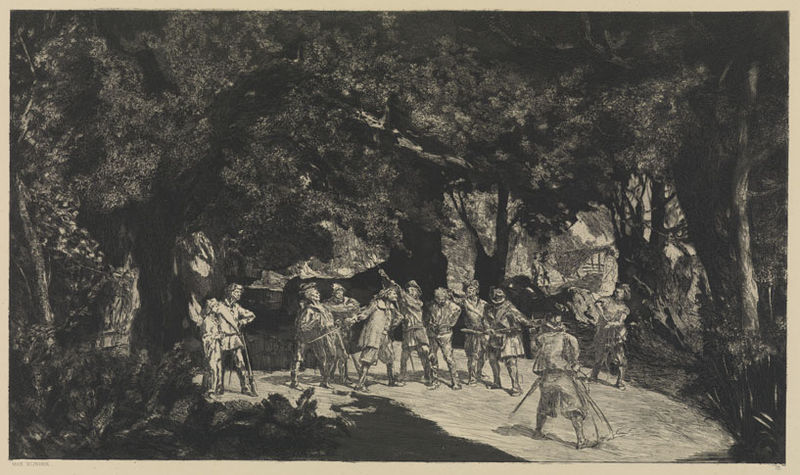
Titel: Simplicius unter den Soldaten (Intermezzi, Opus IV, Blatt 9)
Künstler: Max Klinger
Standort: Karlsruhe
Institution: Staatliche Kunsthalle Karlsruhe
Schlagwörter: fight, gathering, hat, men, people, soldiers, sword, swords, white, black, dark, old, angel, fighting, man, tree, landscape, trees, forest, glen, night, path, drawing, black and white, shadow, hats, battle, wings, clothes, leaves, trunk, ink, pencil, moon, war, bush, branches, humans, hanging, kill, killing, gun, woods, execution, prisoner, rifle, trunks, duel, justice, captain, clearing, capes, firest, charge, noose, duelling, forestz, skirmish, inkl, 전쟁, 혁명, 프랑스, 총, 반바지, 울창한 숲, 테니스코트장, 그림자, 조리개, 집중, outlaw